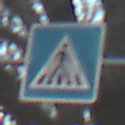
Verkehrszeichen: FussgaengerueberwegLinks
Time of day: SunriseSunset
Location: Outdoor (Nature)
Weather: Clear
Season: Winter
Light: Natural